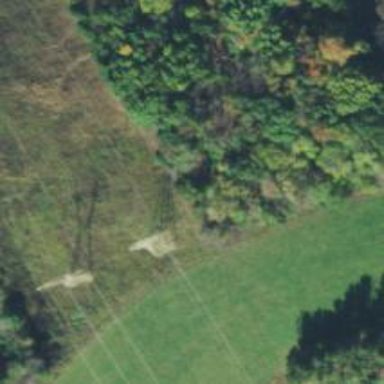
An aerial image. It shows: Lattice structure tower.